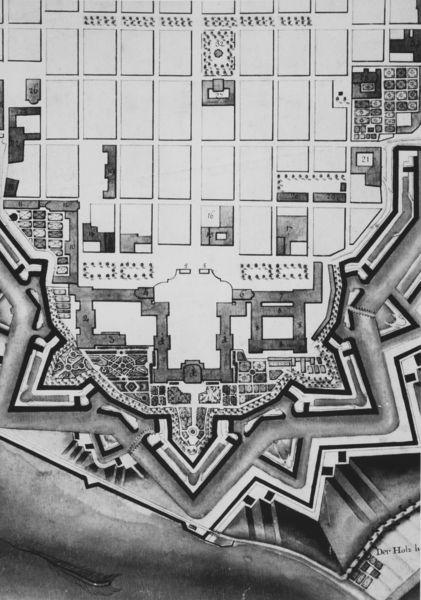
Titel: Stadtplan von Mannheim, Ausschnitt mit Schloß und Schloßgarten
Künstler: Peter Dewarat
Institution: unbekannt
Schlagwörter: flügel, vogel, weiß, bäume, dreieck, fluss, stadt, grau, schwarz, straße, zeichnung, anlage, gebäude, gras, haus, park, parkanlage, schloss, muster, schachbrett, architektur, felder, häuser, kirche, wege, spitzen, renaissance, garten, schrift, modell, ansicht, flächen, mauer, linien, hof, platz, symmetrie, tor, befestigung, rechtecke, straßen, eingang, eckig, rechteck, münchen, stern, draufsicht, festung, topografie, kacheln, entwurf, ecken, quadrate, geometrisch, zacken, zickzack, karte, risalit, mauern, zentral, beete, graben, stadtmauer, plan, gärten, achsen, usa, nymphenburg, weisss, quadrat, labyrinth, raster, anordnung, grundriss, schwaz, pfade, wall, parzellen, gartenanlage, schlosspark, hecken, planstadt, planung, stadtplan, planquadrate, stadtplanung, sternförmig, synagoge, parzelle, wehrmauer, bastion, umgebung, verteidigung, schlossgarten, blöcke, jüdisch, gräben, mannheim, zacke, fortifikation, ideale stadt, stadtmauern, sternenförmig, urbane residenz, wallanlage, quarres, grundruss